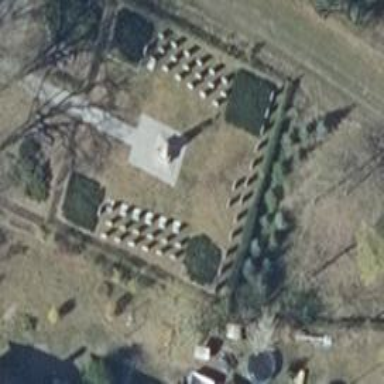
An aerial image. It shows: War memorial steeped in history.